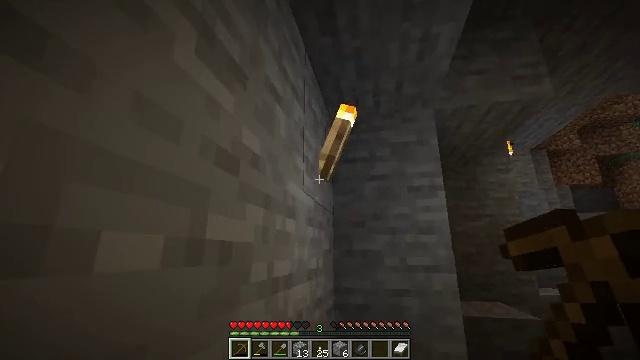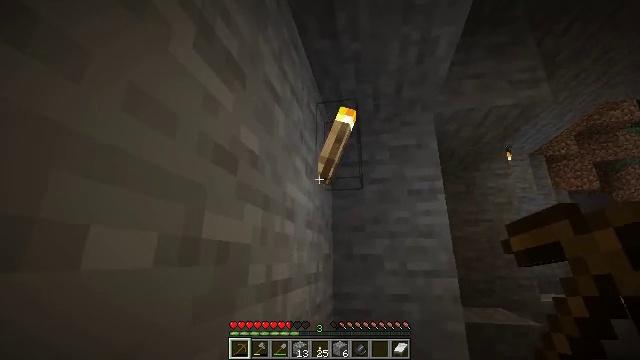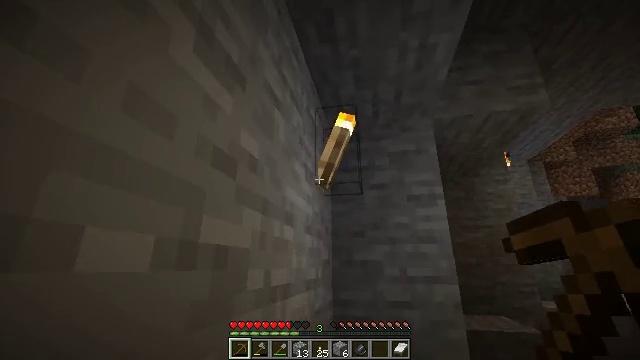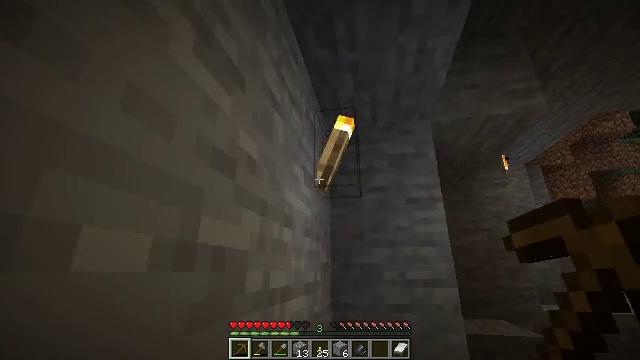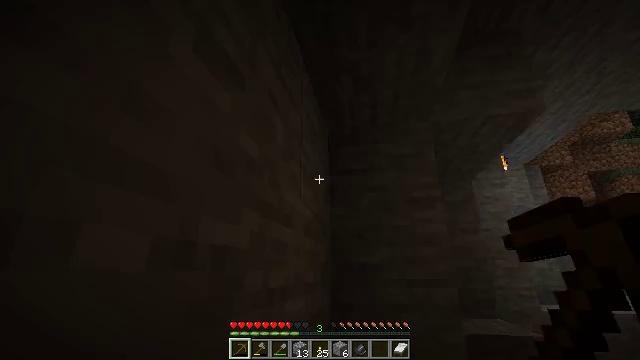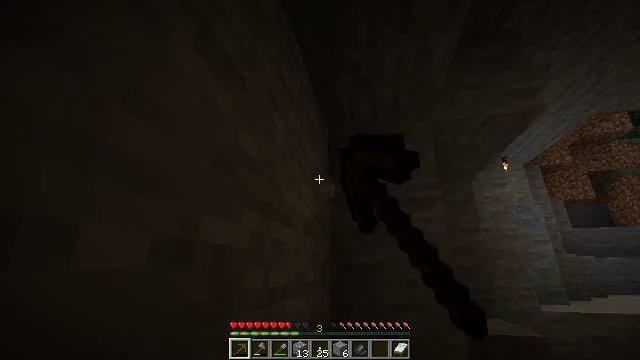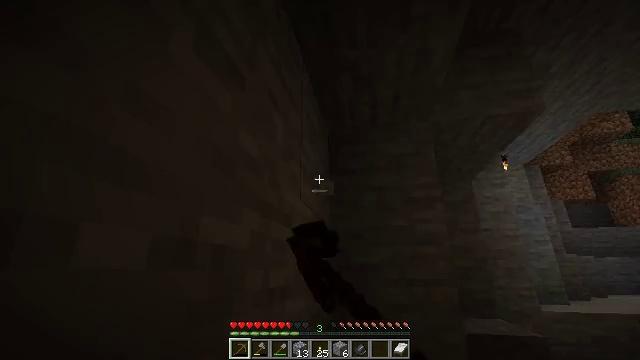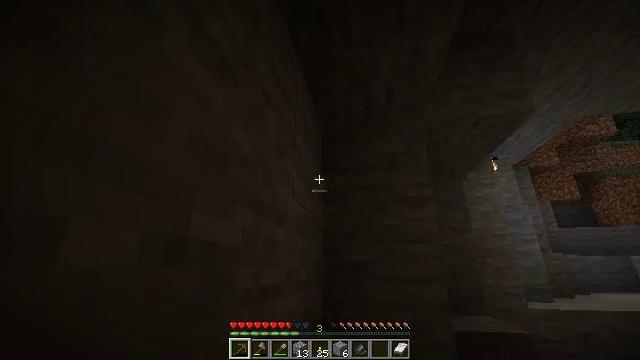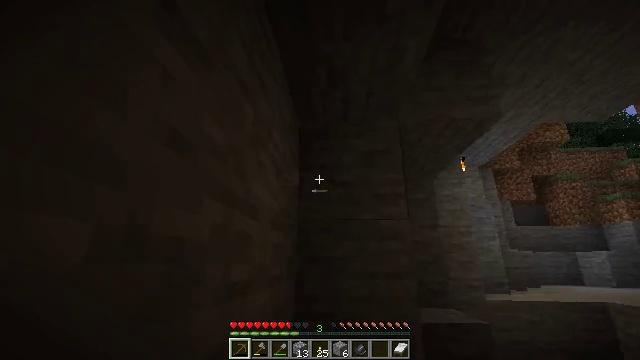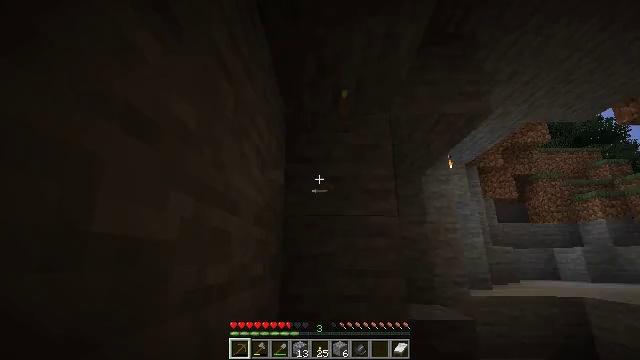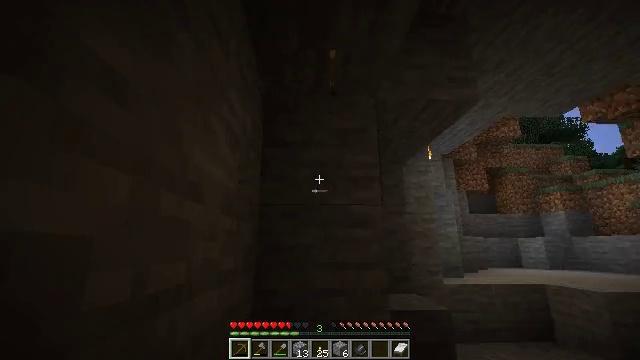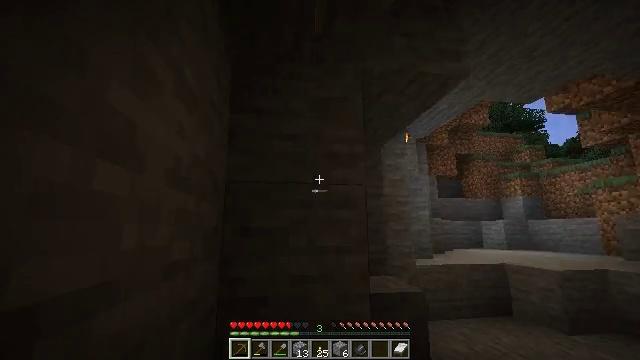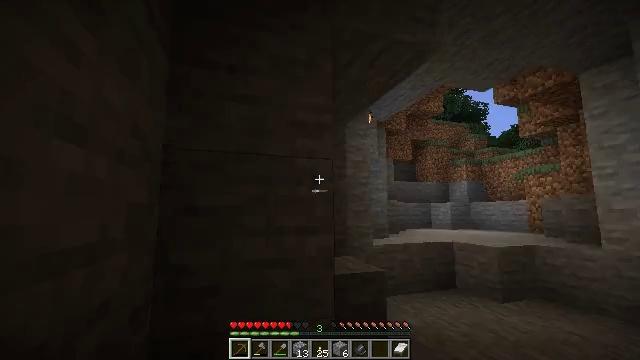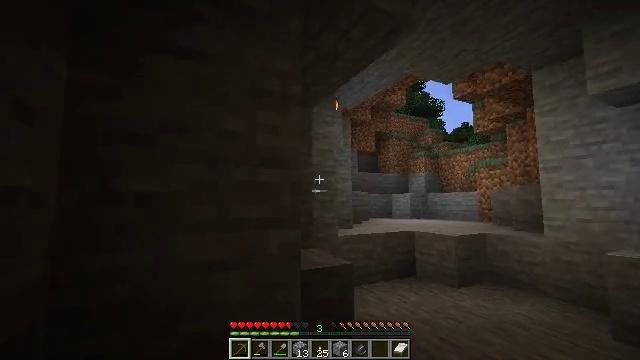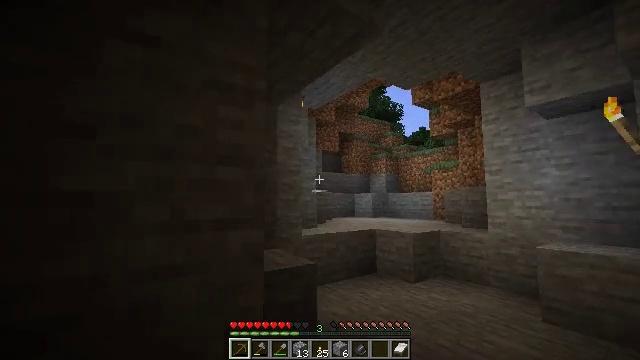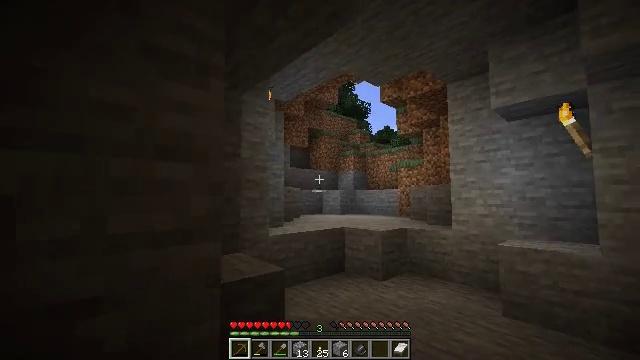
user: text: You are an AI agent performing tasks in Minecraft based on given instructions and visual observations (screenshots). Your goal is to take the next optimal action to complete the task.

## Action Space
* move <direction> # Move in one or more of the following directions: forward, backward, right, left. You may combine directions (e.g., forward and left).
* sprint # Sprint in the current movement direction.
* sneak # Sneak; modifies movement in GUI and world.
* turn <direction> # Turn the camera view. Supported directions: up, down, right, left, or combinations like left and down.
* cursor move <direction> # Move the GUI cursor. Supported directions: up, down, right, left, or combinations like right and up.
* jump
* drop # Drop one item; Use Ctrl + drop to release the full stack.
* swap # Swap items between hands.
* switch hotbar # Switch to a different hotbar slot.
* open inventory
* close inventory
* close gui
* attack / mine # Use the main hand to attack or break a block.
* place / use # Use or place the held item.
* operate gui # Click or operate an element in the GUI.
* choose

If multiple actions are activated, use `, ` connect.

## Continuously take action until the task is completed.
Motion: motion action
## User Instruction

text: Destroy the wall torch to gather it.
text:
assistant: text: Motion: turn up
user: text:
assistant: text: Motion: turn up
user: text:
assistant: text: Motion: no_op
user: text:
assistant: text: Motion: attack / mine
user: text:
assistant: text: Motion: attack / mine
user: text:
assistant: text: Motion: no_op
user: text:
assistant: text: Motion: turn right
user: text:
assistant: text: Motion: move forward, turn right and down
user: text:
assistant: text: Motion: move forward, turn right
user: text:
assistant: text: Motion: move forward, turn right and down
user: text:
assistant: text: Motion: move forward, turn right and down
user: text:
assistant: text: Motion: move forward, turn right and down
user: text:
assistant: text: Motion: move forward, turn right and down
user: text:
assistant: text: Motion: move forward, turn right
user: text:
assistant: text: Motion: move forward, turn right
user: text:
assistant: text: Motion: turn right
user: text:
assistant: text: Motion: no_op
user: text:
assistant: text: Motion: no_op
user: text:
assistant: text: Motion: move forward
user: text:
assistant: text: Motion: move forward, turn right
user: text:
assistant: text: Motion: move forward, turn right
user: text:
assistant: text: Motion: move forward
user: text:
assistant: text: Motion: move forward
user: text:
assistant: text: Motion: move forward
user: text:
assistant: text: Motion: move forward
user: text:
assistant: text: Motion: move forward, turn right
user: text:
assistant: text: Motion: move forward, turn right
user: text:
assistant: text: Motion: move forward, turn right and up
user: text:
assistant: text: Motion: move forward, turn right and up
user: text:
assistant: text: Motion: move forward, turn right and up